Interaction volume radius: 5 \u00c5
Interaction volume height: 25 \u00c5
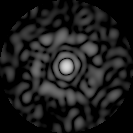
Disorder parameter: 0.8364